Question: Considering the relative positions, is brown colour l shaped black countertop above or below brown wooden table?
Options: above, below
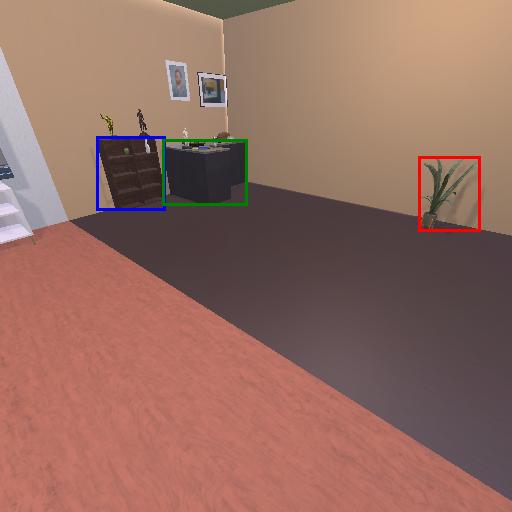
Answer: above